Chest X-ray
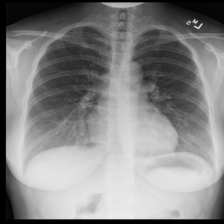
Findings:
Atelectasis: negative
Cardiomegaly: negative
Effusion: negative
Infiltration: negative
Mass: negative
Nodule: negative
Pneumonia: negative
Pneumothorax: negative
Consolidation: negative
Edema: negative
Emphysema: negative
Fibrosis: negative
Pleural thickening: negative
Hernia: negative